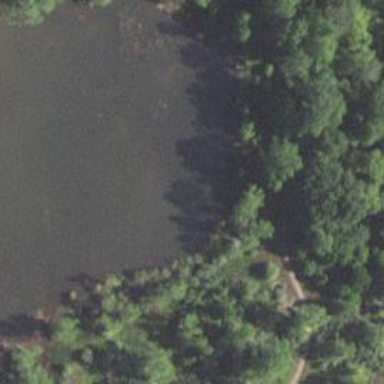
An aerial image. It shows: Pond surrounded by natural water.